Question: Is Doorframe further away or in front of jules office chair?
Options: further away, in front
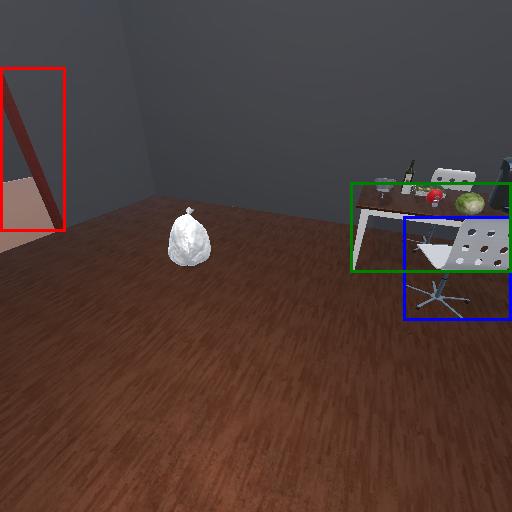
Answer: further away